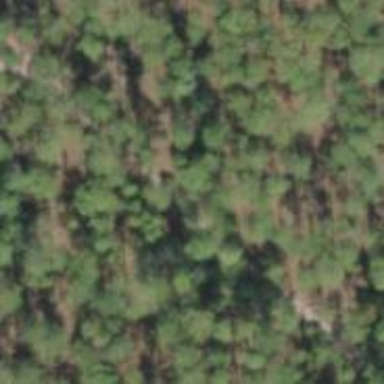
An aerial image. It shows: Forest serving as utility area.